Question: Hey fellas, while running through a debugger I am seeing the following appear the time it sets the variables (timestamp and checksum are set through this method one after the other, it works fine when no DataFeedManager exists, but upon returning to it again it crashes when it's time to set the checksum):

Here is the function of interest:
'''
//sets specified attribute to the passed in value while ensuring that only one instance of the DataFeedManager exists
-(void)setItemInDFMWhilePreservingEntityUniquenessForItem:(attribute)attr withValue:(id)value {
SJLog(@"CoreDataSingleton.m setItemInDFMWhilePreservingEntityUniquenessForItem");
NSError *error;
NSFetchRequest *fetchRequest = [[NSFetchRequest alloc] init];
NSEntityDescription *entity = [NSEntityDescription
entityForName:@"DataFeedManager" inManagedObjectContext:[self managedObjectContext]];
[fetchRequest setEntity:entity];
NSUInteger numEntities = [[self managedObjectContext] countForFetchRequest:fetchRequest error:&error];
if (numEntities == NSNotFound) { // ERROR
//...
} else if (numEntities == 0) {
DataFeedManager *dfm = (DataFeedManager *)[NSEntityDescription insertNewObjectForEntityForName:@"DataFeedManager"
inManagedObjectContext:[self managedObjectContext]];
if (attr == checksumAttr) { //BLOCK OF INTEREST
NSString *tempVal = [[NSString alloc] initWithString:value];
[dfm setLastUpdateCheckSum:[NSString stringWithString:tempVal]];
} else if (attr == timeStampAttr) {
[dfm setTimeStamp:value];
}
} else { // more than zero entities
if (numEntities == 1) {
NSArray *fetchedObjects = [[self managedObjectContext] executeFetchRequest:fetchRequest error:&error];
if (attr == checksumAttr) { //BLOCK OF INTEREST
NSString *tempVal = [[NSString alloc] initWithString:value];
[[fetchedObjects objectAtIndex:0] setLastUpdateCheckSum:[NSString stringWithString:tempVal]]; //crashes at this line, after successfully going through the previous BLOCK OF INTEREST area
} else if (attr == timeStampAttr) {
[[fetchedObjects objectAtIndex:0] setTimeStamp:value];
}
} else { // ERROR: more than one entity
//...
}
} // else more than zero entities
[fetchRequest release];
}//setItemInDFMWhilePreservingEntityUniquenessForItem:withValue:
'''
I have marked the areas of interest with '//BLOCK OF INTEREST' comments and have indicated upon which line the crash occurs (scroll right to see it!). Here is a readout of error from the console:
'''
2011-04-22 17:18:10.924 Parking[26783:207] CoreDataSingleton.m setItemInDFMWhilePreservingEntityUniquenessForItem
2011-04-22 17:18:10.924 Parking[26783:207] -[__NSCFDictionary length]: unrecognized selector sent to instance 0xac34850
2011-04-22 17:18:10.970 Parking[26783:207] *** Terminating app due to uncaught exception 'NSInvalidArgumentException', reason: '-[__NSCFDictionary length]: unrecognized selector sent to instance 0xac34850'
*** Call stack at first throw:
(
0 CoreFoundation 0x011a0be9 __exceptionPreprocess + 185
1 libobjc.A.dylib 0x012f55c2 objc_exception_throw + 47
2 CoreFoundation 0x011a26fb -[NSObject(NSObject) doesNotRecognizeSelector:] + 187
3 CoreFoundation 0x01112366 ___forwarding___ + 966
4 CoreFoundation 0x01111f22 _CF_forwarding_prep_0 + 50
5 Foundation 0x00c4d1e1 -[NSPlaceholderString initWithString:] + 162
6 Foundation 0x00c562c2 +[NSString stringWithString:] + 72
7 Parking 0x0000e4d4 -[CoreDataSingleton setItemInDFMWhilePreservingEntityUniquenessForItem:withValue:] + 774
8 Parking 0x00008bb4 -[DataUpdater allDataRetrievedWithSuccess:withError:] + 225
9 Parking 0x0000952e -[DataUpdater dataDownloadCompleted:forFunc:withData:withError:] + 769
10 Parking 0x00010bb5 -[DataRetriever finish] + 432
11 Parking 0x00010e75 -[DataRetriever connectionDidFinishLoading:] + 36
12 Foundation 0x00c61172 -[NSURLConnection(NSURLConnectionReallyInternal) sendDidFinishLoading] + 108
13 Foundation 0x00c610cb _NSURLConnectionDidFinishLoading + 133
14 CFNetwork 0x0348e606 _ZN19URLConnectionClient23_clientDidFinishLoadingEPNS_26ClientConnectionEventQueueE + 220
15 CFNetwork 0x03559821 _ZN19URLConnectionClient26ClientConnectionEventQueue33processAllEventsAndConsumePayloadEP20XConnectionEventInfoI12XClientEvent18XClientEventParamsEl + 293
16 CFNetwork 0x03559b0f _ZN19URLConnectionClient26ClientConnectionEventQueue33processAllEventsAndConsumePayloadEP20XConnectionEventInfoI12XClientEvent18XClientEventParamsEl + 1043
17 CFNetwork 0x03484e3c _ZN19URLConnectionClient13processEventsEv + 100
18 CFNetwork 0x03484cb7 _ZN17MultiplexerSource7performEv + 251
19 CoreFoundation 0x0118201f __CFRUNLOOP_IS_CALLING_OUT_TO_A_SOURCE0_PERFORM_FUNCTION__ + 15
20 CoreFoundation 0x010e019d __CFRunLoopDoSources0 + 333
21 CoreFoundation 0x010df786 __CFRunLoopRun + 470
22 CoreFoundation 0x010df240 CFRunLoopRunSpecific + 208
23 CoreFoundation 0x010df161 CFRunLoopRunInMode + 97
24 GraphicsServices 0x01414268 GSEventRunModal + 217
25 GraphicsServices 0x0141432d GSEventRun + 115
26 UIKit 0x0004e42e UIApplicationMain + 1160
27 Parking 0x00002698 main + 102
28 Parking 0x00002629 start + 53
)
terminate called after throwing an instance of 'NSException'
'''
I believe it has something to do with copying the string adequately (can't set a string I don't own to the store). I have tried placing '[value copy]' as well as '&value'(saw this sort of thing work for someone else, so I thought I would give it a shot) to no avail. Shouldn't my current method adequately take ownership of the string? I still can't figure out what I am doing wrong. Any help appreciated. Thanks!
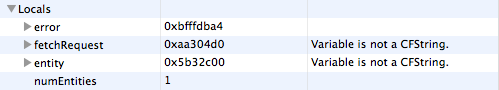
Answer: Best guess (based in part on <URL> is that you're passing in a released object as the 'value' when you call the method the second time, or possibly that 'value' is of class 'NSDictionary' on your second time through - it's not clear from this code snippet why your method takes an argument of type 'id' and then blithely treats it as an instance of 'NSString', but this may be part of the problem.